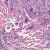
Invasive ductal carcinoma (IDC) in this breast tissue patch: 1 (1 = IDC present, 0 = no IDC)